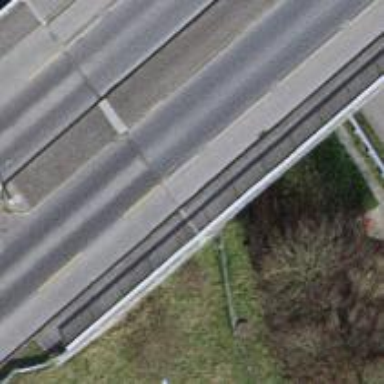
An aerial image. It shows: Secondary road with asphalt surface and cycle track on the right.